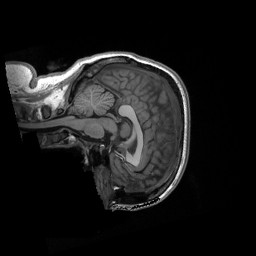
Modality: T1w
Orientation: sagittal
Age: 23